Interaction volume radius: 5 \u00c5
Interaction volume height: 10 \u00c5
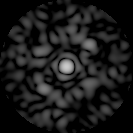
Disorder parameter: 0.8224